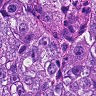
Metastatic tissue present: yes